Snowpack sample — Buffalo Mountain, Silverthorne, Colorado, USA (2/22/26, 2:02 PM MST)
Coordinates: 39.622, -106.113
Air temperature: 33 °F
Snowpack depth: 63 cm
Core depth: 30 cm
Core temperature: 26.6 °F
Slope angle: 11°, slope face: 116°
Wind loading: low
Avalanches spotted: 0
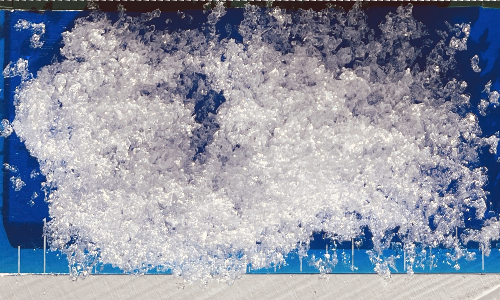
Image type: core
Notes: In a firebreak similar to site 1, minimal wind loading with no spotted avalanches (not many faces in view though)